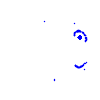
Particle: pion